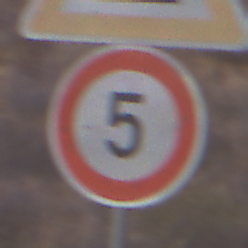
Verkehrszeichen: Geschwindigkeit5
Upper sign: UnebeneFahrbahn
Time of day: SunriseSunset
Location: Outdoor (Suburban)
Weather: PartlyCloudy
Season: NotSpecified
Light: Natural